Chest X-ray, PA view. Patient: 46 years old, sex M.
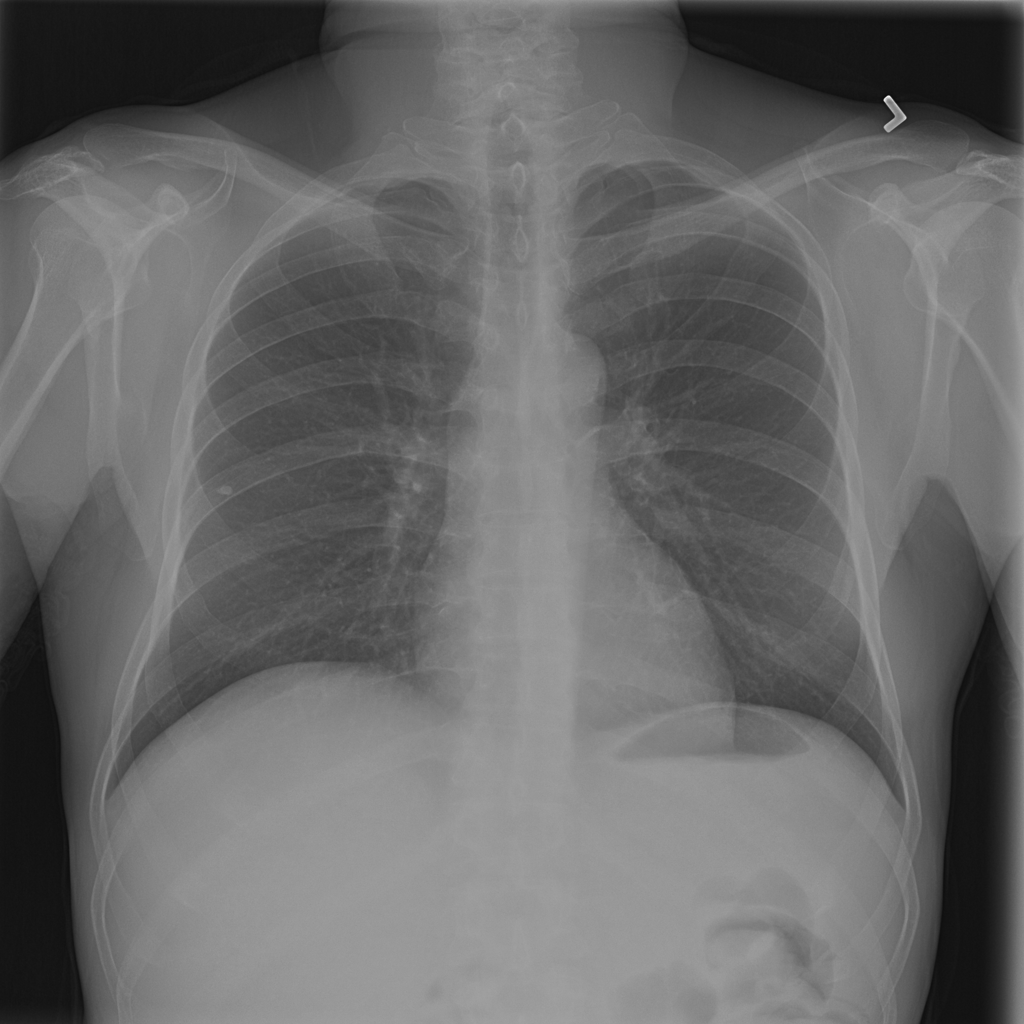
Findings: Effusion, Nodule